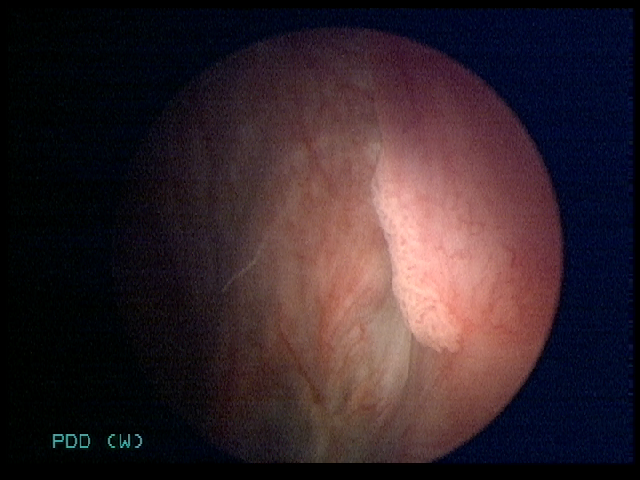
Modality: WLC
Class: Malignant
Subclass: LowGradePapillary
Lesion: L1
Stage: Ta
Morphology: Non-papillary
Bladder cancer association: Yes